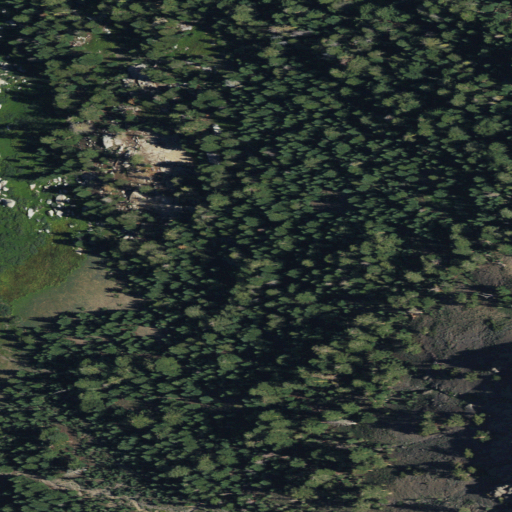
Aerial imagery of plain(s) in California named Avalanche Meadow containing evergreen forest, shrub, and woody wetlands